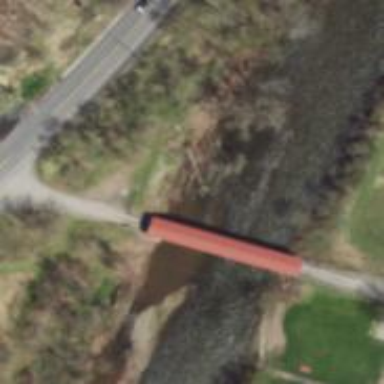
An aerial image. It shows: Covered bridge over unclassified road.